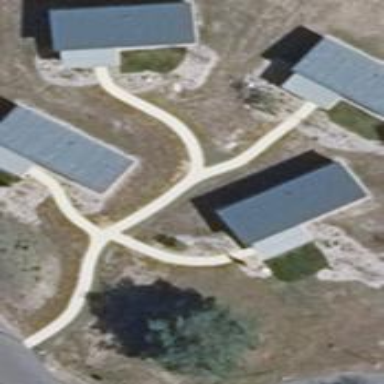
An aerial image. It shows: Footway with concrete surface.